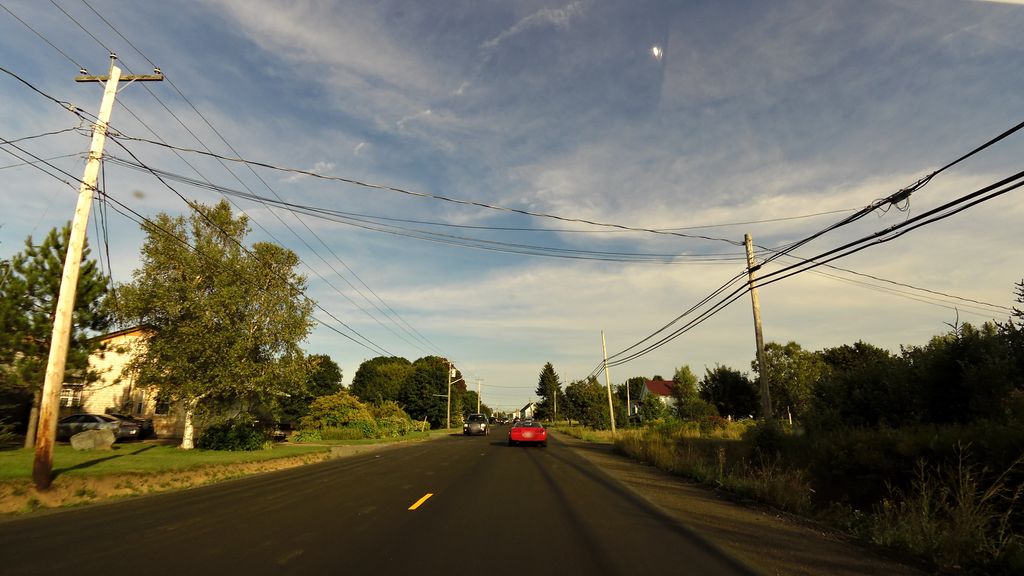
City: charlottetown